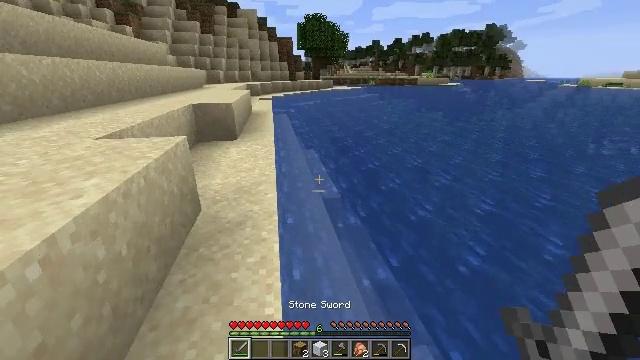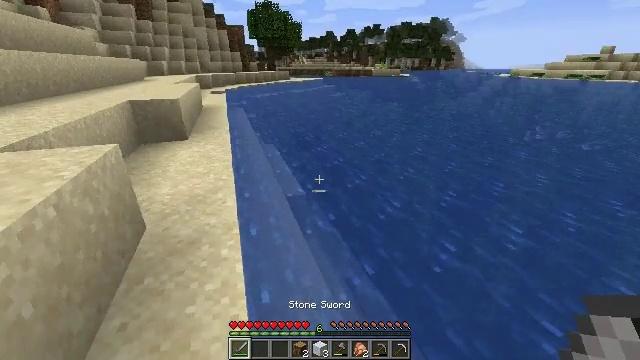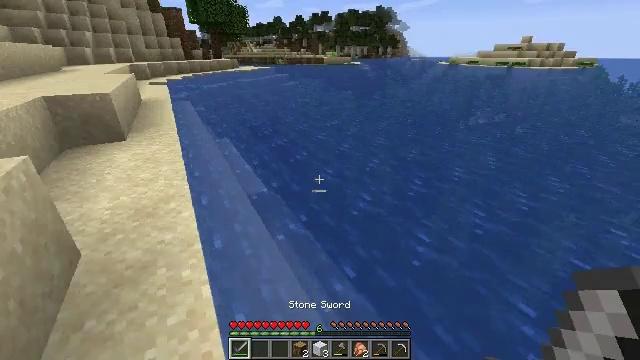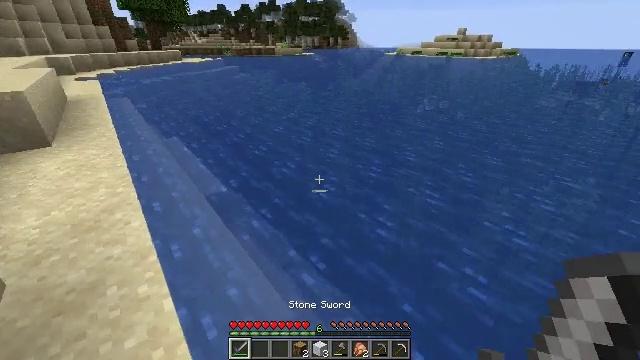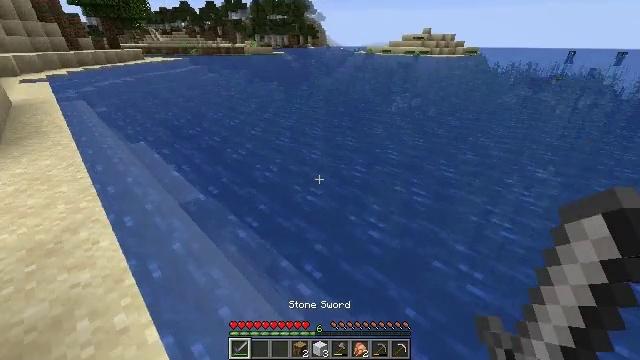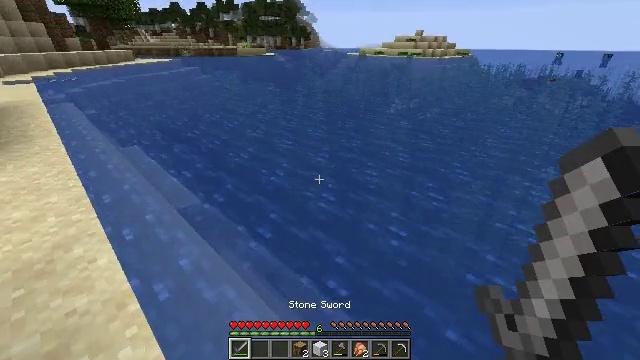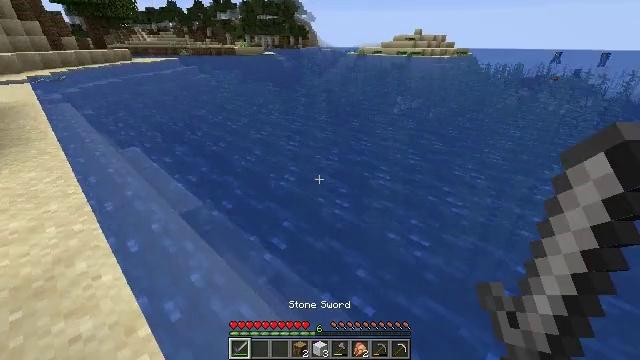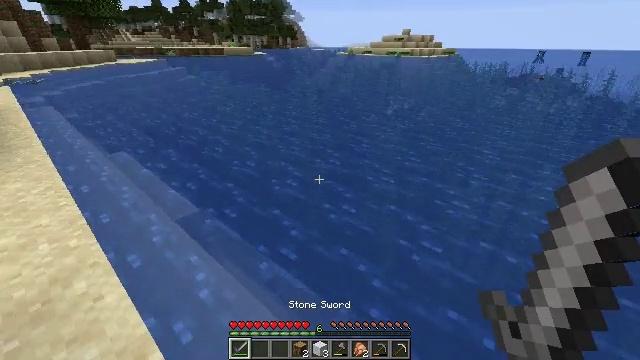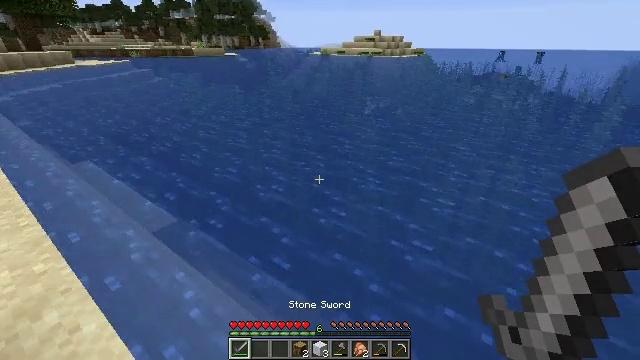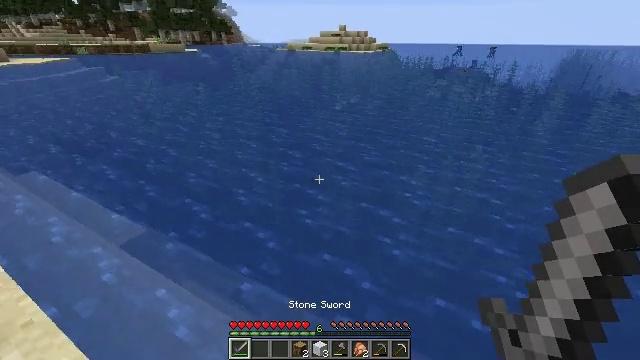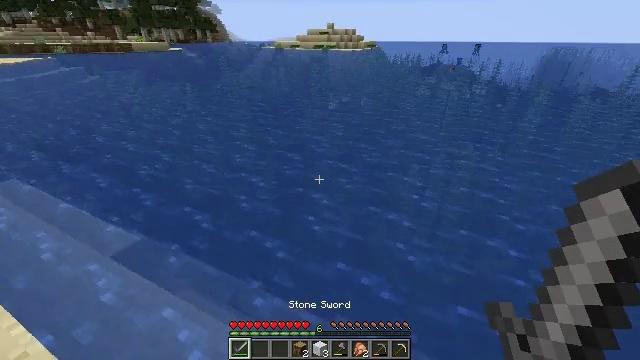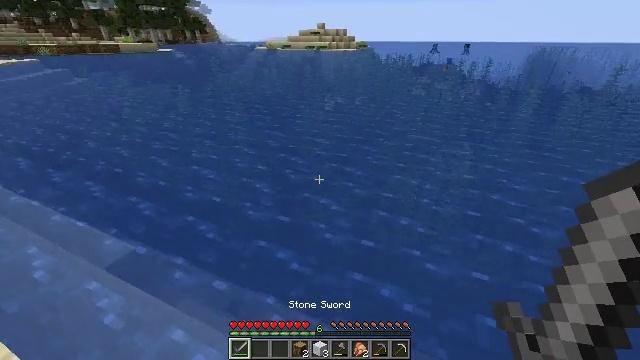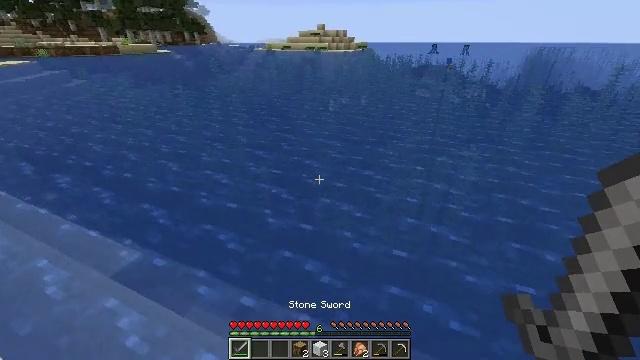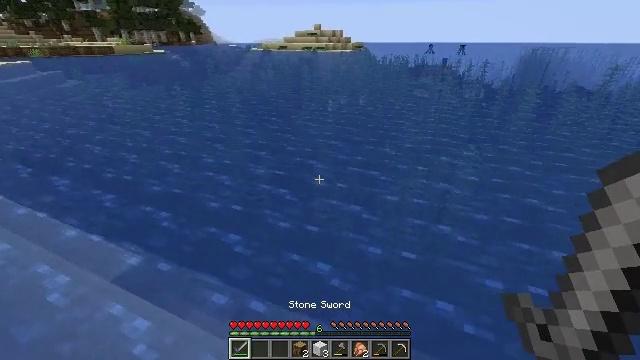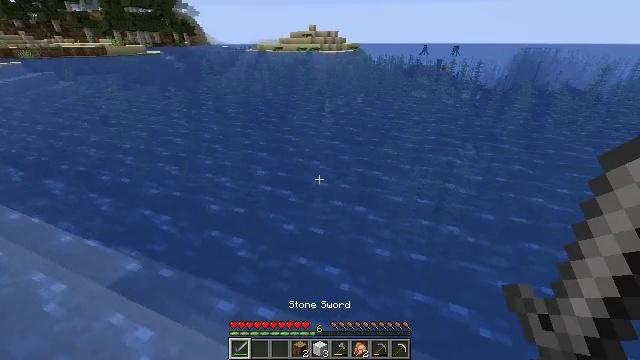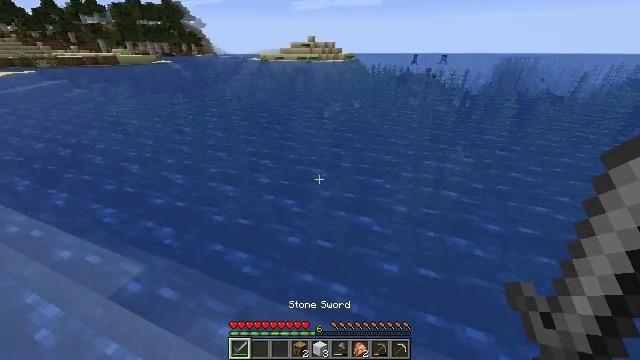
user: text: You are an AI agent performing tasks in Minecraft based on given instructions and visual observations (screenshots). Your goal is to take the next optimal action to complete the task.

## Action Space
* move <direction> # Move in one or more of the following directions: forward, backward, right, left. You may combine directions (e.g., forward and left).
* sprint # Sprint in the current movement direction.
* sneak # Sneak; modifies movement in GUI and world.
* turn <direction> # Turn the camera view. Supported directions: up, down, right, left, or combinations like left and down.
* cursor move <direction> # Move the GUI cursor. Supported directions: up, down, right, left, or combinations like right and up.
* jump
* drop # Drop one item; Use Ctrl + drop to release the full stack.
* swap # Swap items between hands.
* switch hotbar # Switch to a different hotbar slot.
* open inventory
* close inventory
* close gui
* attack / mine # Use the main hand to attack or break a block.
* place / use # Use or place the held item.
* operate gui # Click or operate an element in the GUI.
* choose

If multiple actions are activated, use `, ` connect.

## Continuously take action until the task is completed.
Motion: motion action
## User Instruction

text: Hunt a cod.
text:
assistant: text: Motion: move forward and move left, turn right and down
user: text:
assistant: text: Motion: move forward and move left, turn right and down
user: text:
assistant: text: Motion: move forward and move left, turn right and down
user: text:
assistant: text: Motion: move forward and move left, turn right
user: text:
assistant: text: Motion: move forward and move left, turn right
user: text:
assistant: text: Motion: move forward and move left
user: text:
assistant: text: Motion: move left, turn right
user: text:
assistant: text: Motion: move forward and move left, turn right
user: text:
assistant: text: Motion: move forward and move left, turn right
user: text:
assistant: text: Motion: move forward and move left, turn right
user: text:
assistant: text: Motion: move forward and move left, turn right
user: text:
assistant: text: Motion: move left
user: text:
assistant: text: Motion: no_op
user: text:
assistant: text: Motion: move forward, turn right
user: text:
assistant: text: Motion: move forward
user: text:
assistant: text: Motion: move forward
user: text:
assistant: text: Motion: move forward
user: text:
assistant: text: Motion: move forward, jump
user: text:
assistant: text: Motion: move forward, jump
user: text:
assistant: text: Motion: move forward, jump
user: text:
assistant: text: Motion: move forward, jump
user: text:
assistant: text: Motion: move forward, jump
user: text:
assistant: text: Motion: move forward, jump
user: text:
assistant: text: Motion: move forward, jump
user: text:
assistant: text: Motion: move forward, jump
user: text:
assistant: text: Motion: move forward, jump
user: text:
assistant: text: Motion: move forward, jump
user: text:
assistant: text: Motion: move forward, jump
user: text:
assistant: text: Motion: move forward
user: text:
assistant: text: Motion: move forward